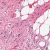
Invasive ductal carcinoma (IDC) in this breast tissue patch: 1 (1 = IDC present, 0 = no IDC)